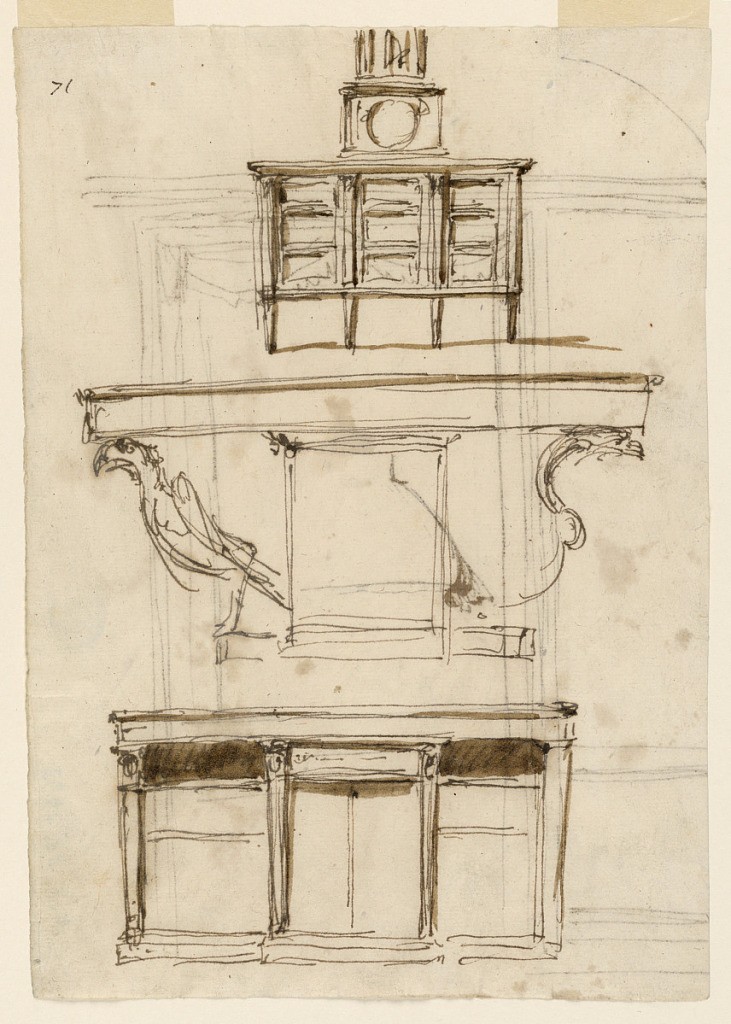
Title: Cupboard, table, writing desk
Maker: Giuseppe Barberi, Italian, 1746–1809
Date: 1746–1809
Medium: Pen and brown ink, brush and brown wash on off-white laid paper
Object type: Drawing
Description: Designs for a cupboard, table, and writing desk.